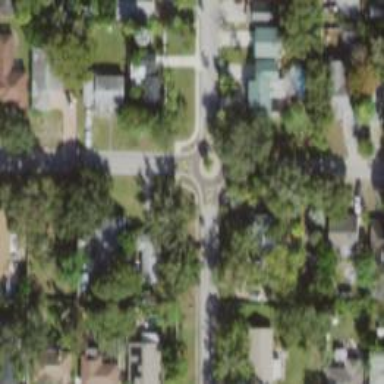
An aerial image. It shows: Mini roundabout at junction.